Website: home-depot
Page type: delivery-shipping
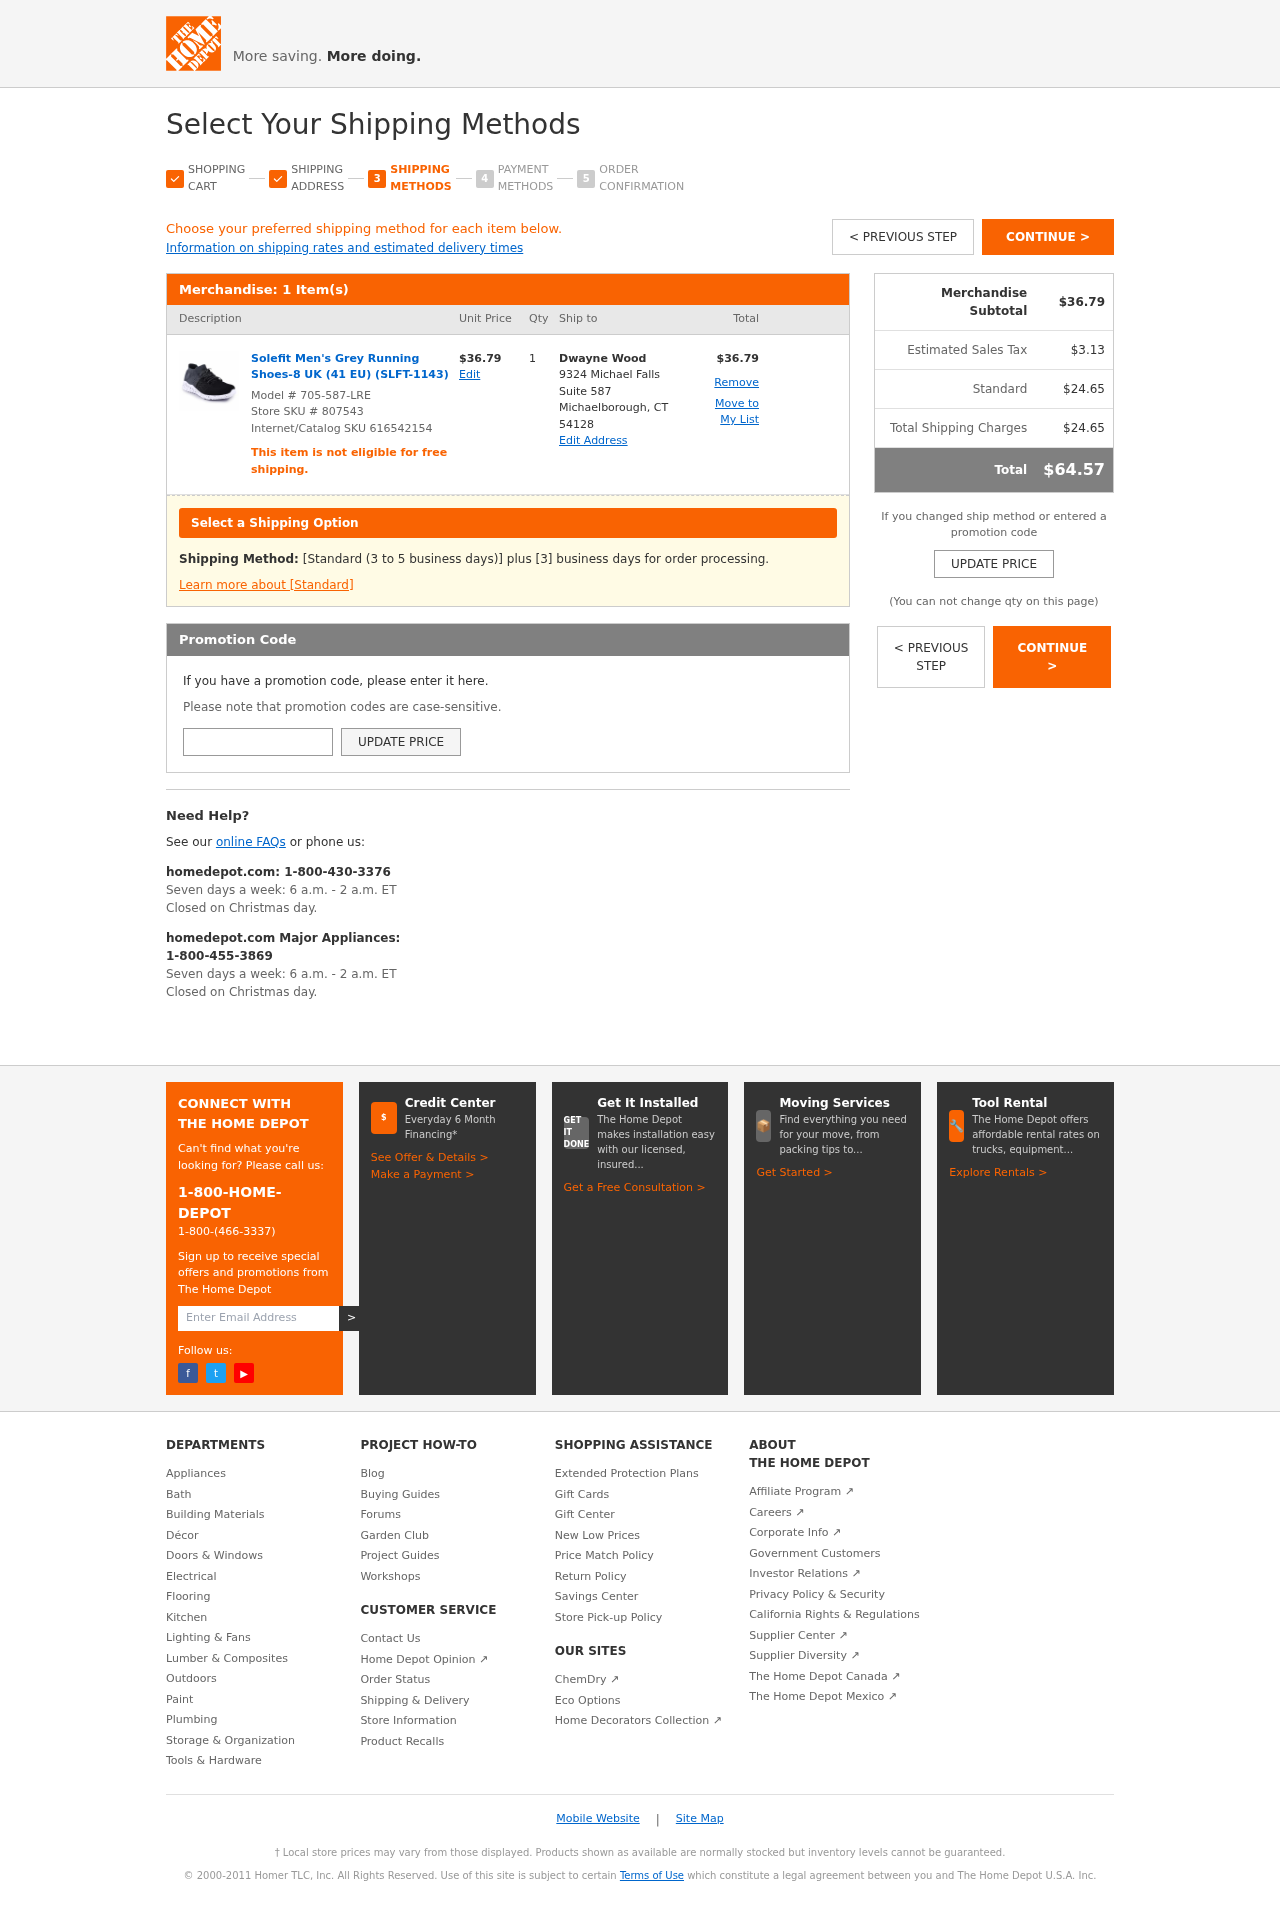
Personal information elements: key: PII_CITY_STATE_ZIP
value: Michaelborough, CT 54128
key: PII_FULLNAME
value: Dwayne Wood
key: PII_PROMO_CODE
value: WELCOME07
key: PII_STREET
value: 9324 Michael Falls Suite 587
Product elements: key: PRODUCT1_NAME
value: Solefit Men's Grey Running Shoes-8 UK (41 EU) (SLFT-1143)
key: PRODUCT1_PRICE
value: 36.79
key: PRODUCT1_QUANTITY
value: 1
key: PRODUCT_MODEL_NUMBER
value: Model # 705-587-LRE
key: PRODUCT1_LINE_TOTAL
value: $36.79
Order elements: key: ORDER_NUM_ITEMS
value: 1 Item(s)
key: ORDER_SUBTOTAL
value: $36.79
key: ORDER_TAX
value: $3.13
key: ORDER_SHIPPING_COST
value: $24.65
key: ORDER_SHIPPING_TOTAL
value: $24.65
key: ORDER_TOTAL
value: $64.57
Other elements: key: STORE_SKU
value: Store SKU # 807543
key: INTERNET_SKU
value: Internet/Catalog SKU 616542154